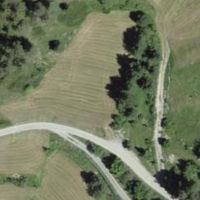
EUNIS habitat code: 24
Species observed at this site:
Plebejus argus
Cuscuta europaea
Campanula glomerata
Cucullia umbratica
Melampyrum arvense
Gymnadenia conopsea
Juniperus communis
Coenonympha pamphilus
Dactylorhiza majalis
Lilium bulbiferum
Phyteuma orbiculare
Rhinanthus minor
Bistorta vivipara
Gentiana verna
Agrimonia eupatoria
Plantago media
Bartsia alpina